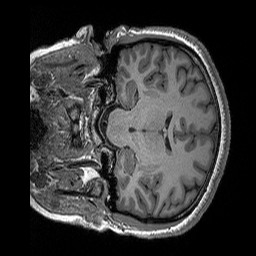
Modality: T1w
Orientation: coronal
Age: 27
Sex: female
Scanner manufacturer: siemens
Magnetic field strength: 3 T
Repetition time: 2.3 s
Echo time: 0.00298 s